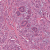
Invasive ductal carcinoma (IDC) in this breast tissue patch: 1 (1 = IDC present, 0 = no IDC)